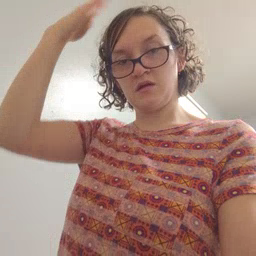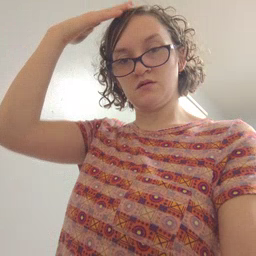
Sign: hat